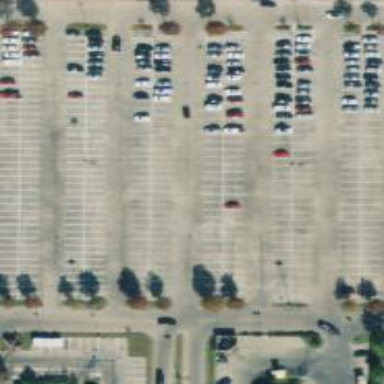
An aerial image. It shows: Parking space is available.